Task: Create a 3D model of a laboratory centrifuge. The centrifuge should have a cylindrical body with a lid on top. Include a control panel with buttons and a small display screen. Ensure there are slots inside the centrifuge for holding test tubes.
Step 577:
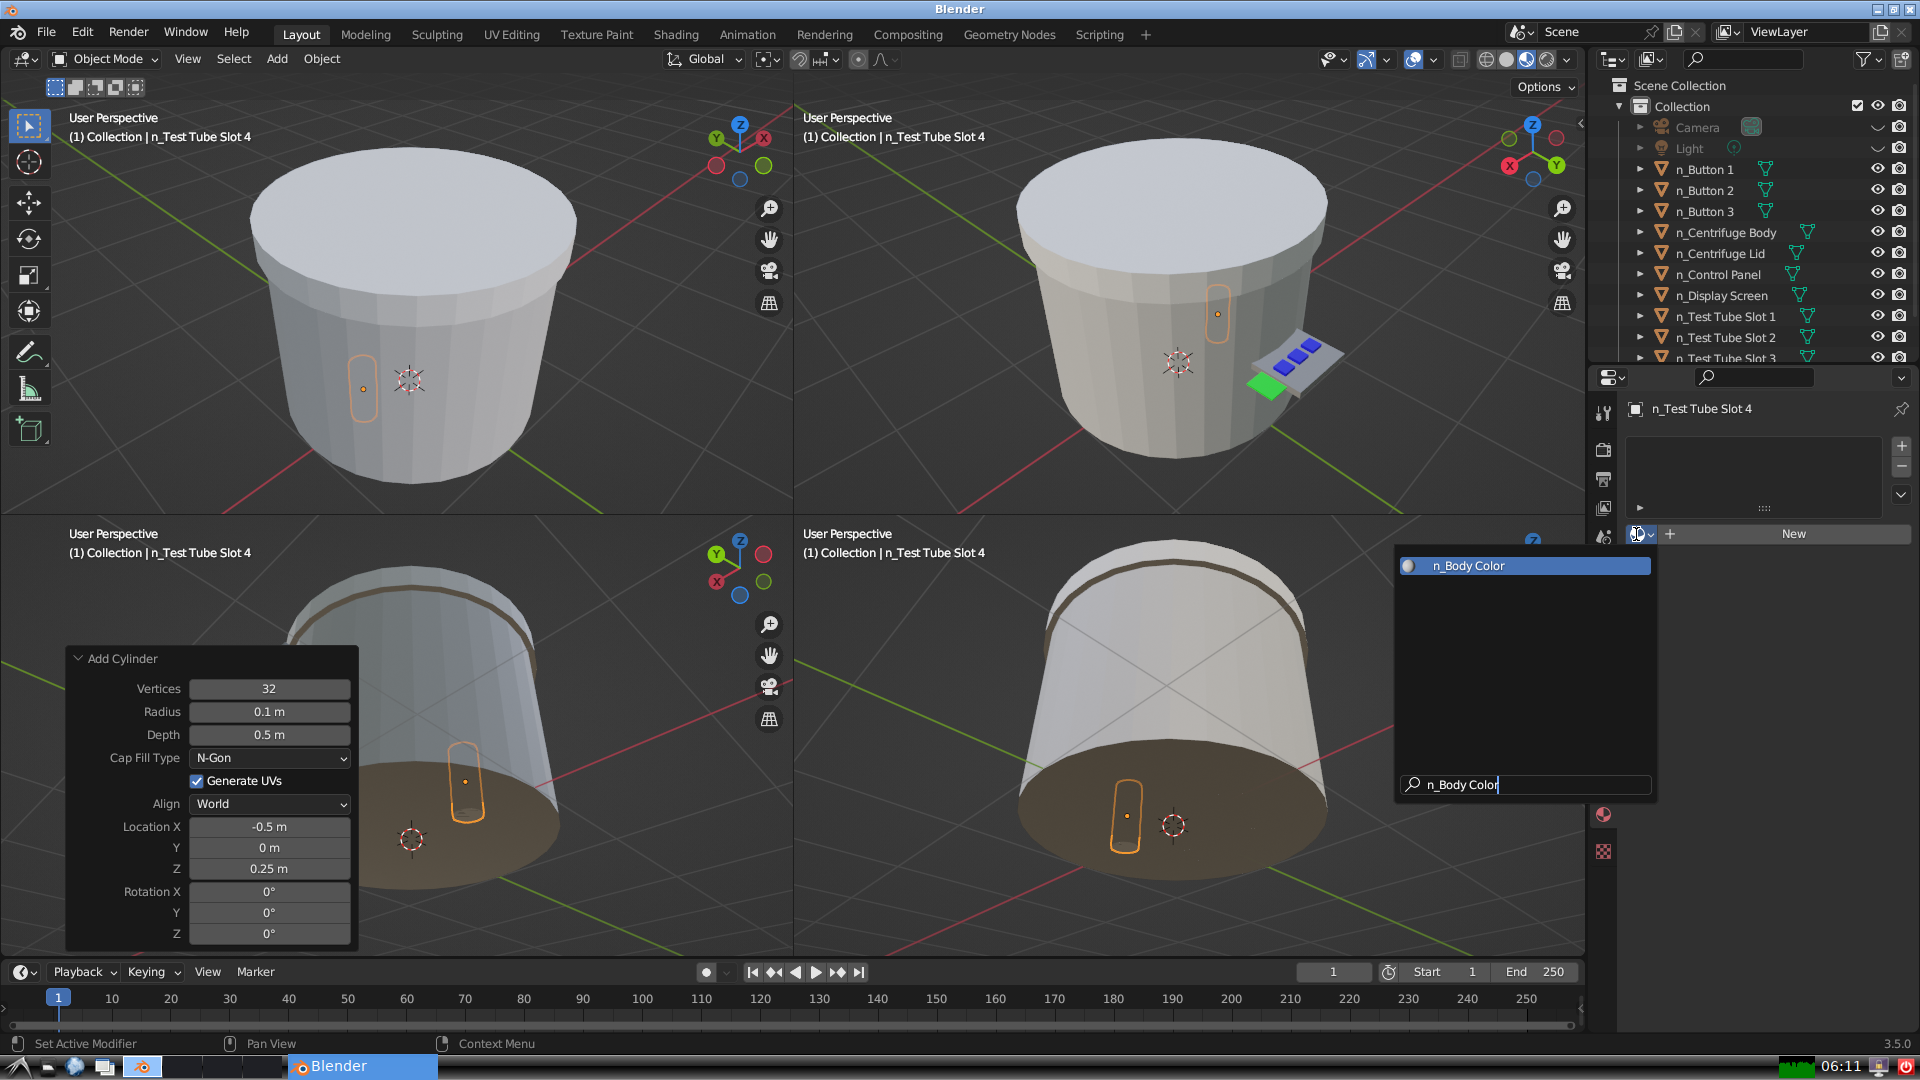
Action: {"key_press": ['Return']}